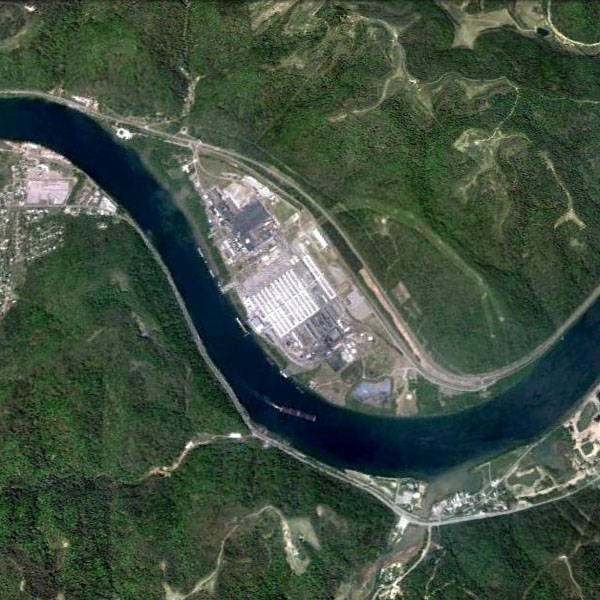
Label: River